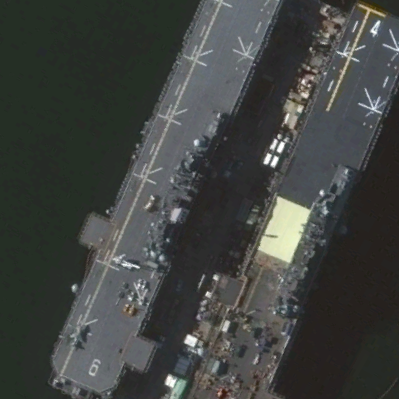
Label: assault